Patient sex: M
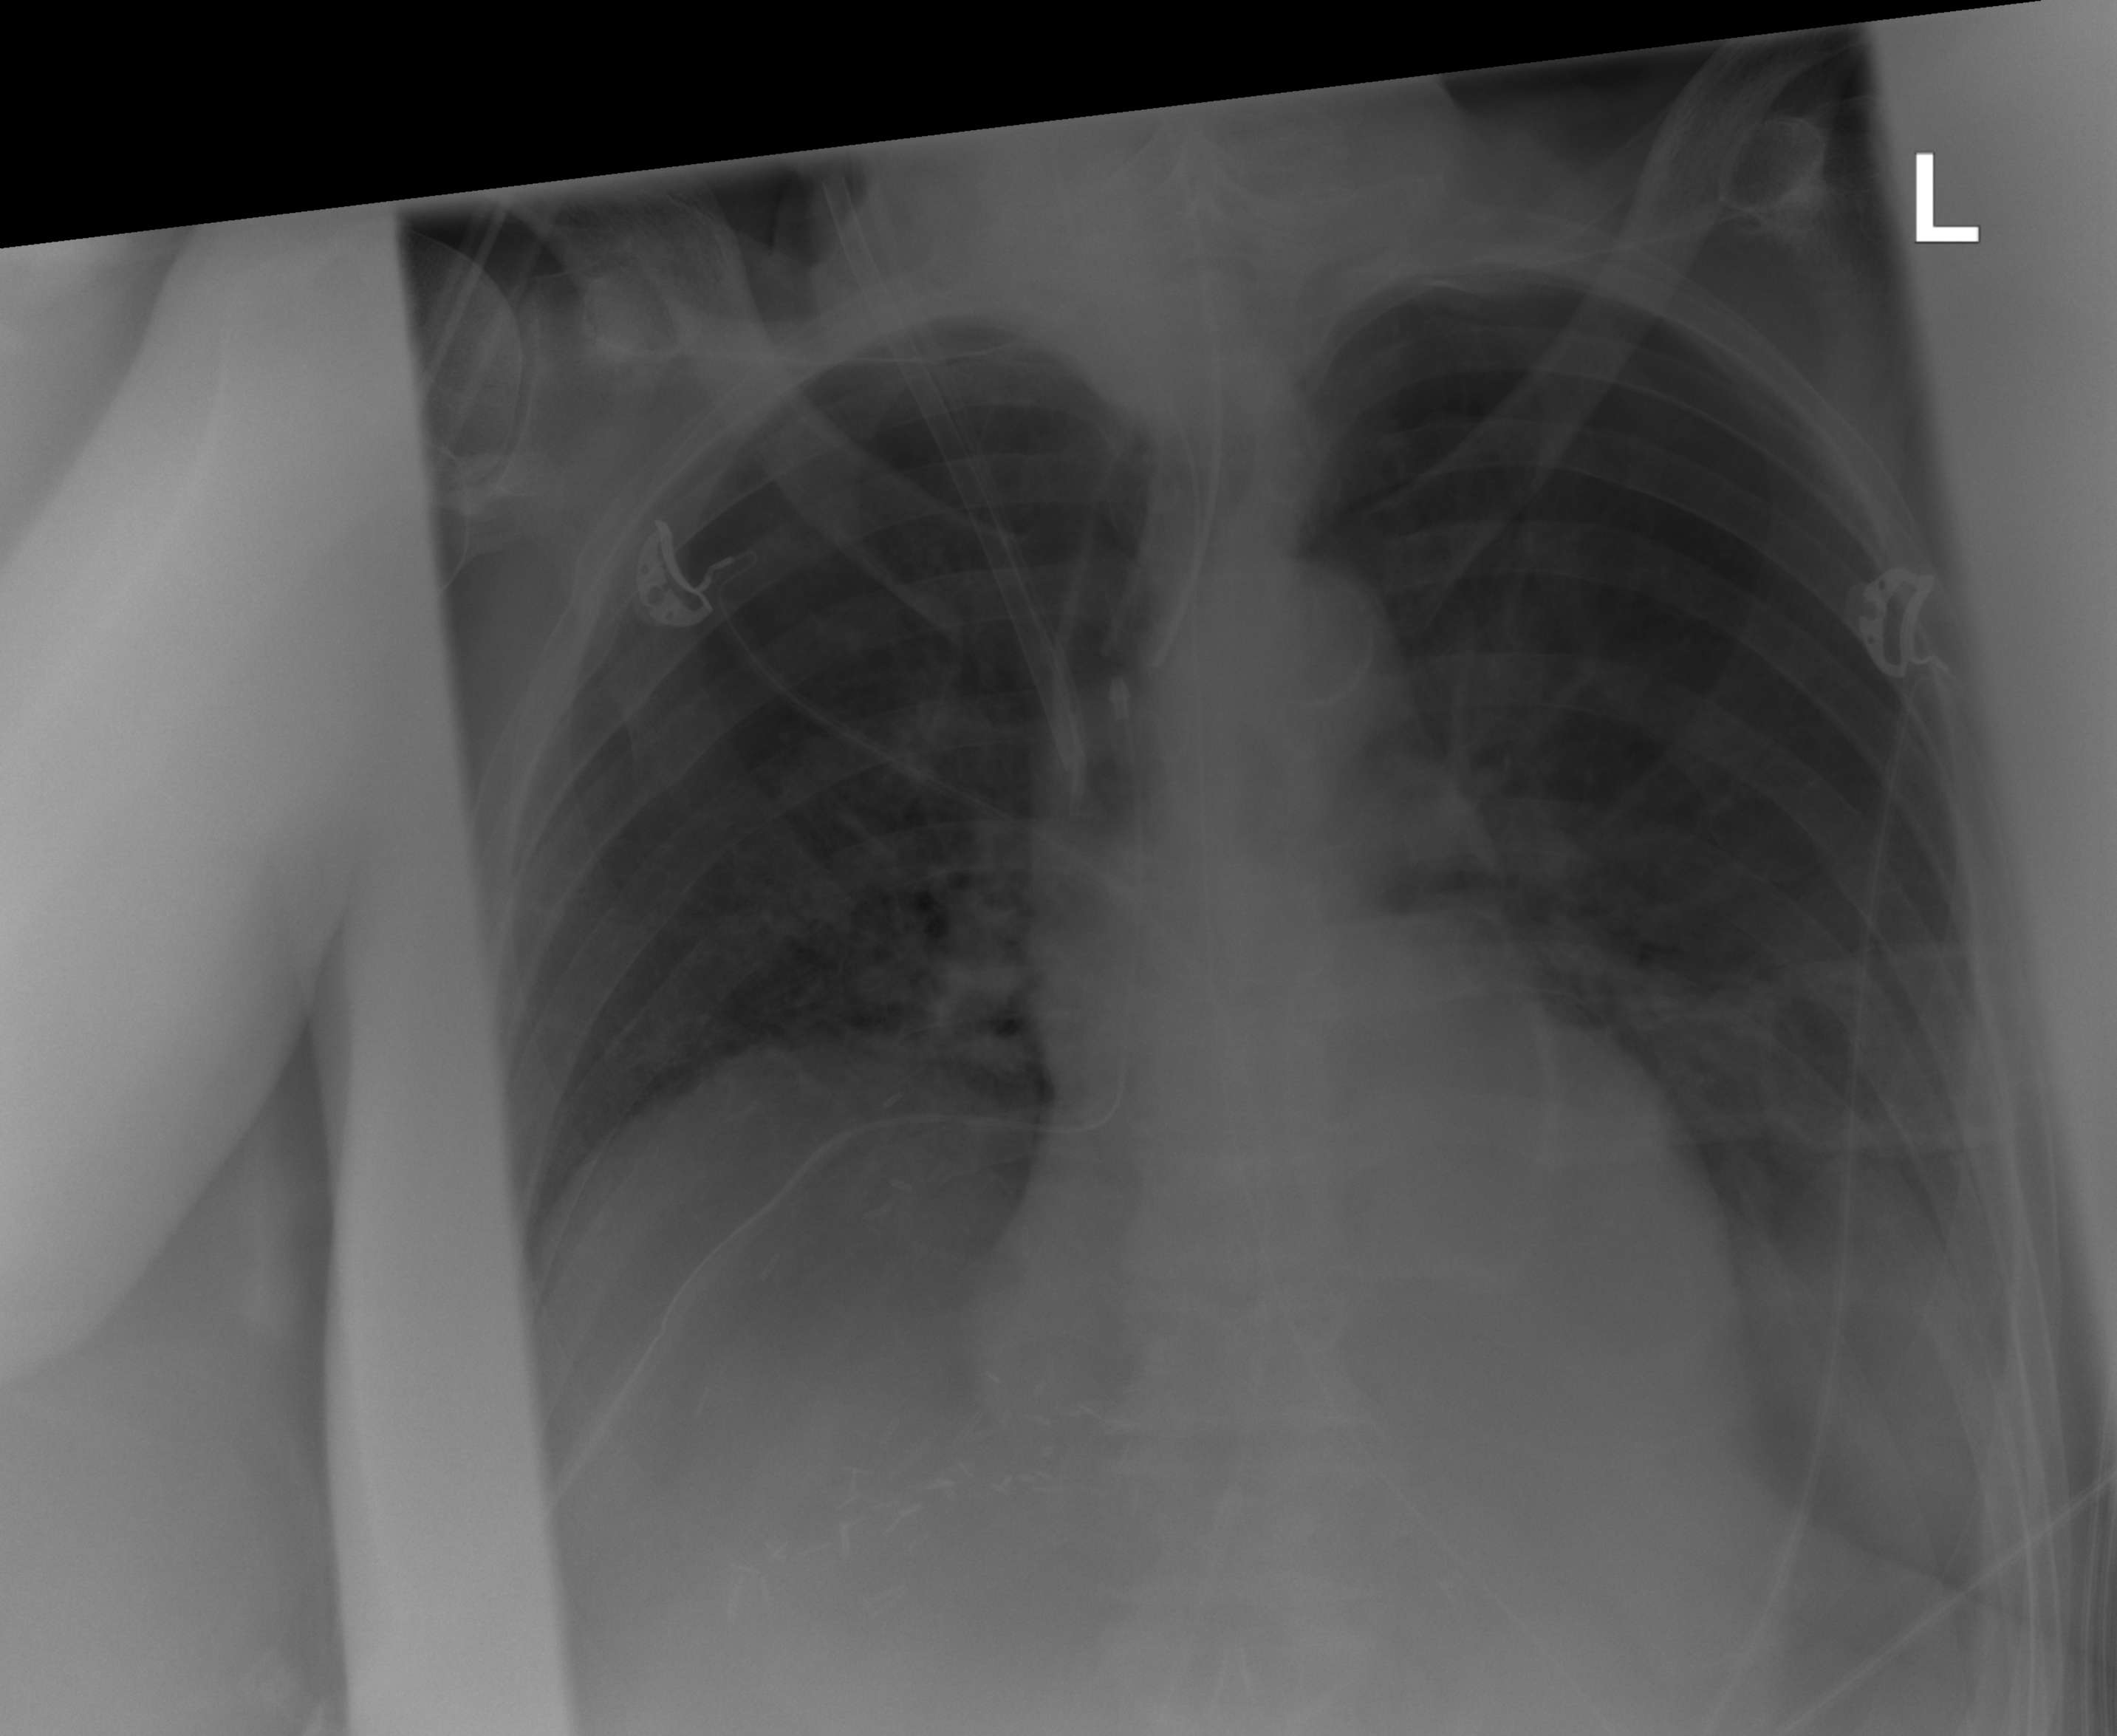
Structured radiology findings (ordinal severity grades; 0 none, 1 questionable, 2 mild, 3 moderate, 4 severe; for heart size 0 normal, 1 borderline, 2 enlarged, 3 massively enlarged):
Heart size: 0
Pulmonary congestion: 0
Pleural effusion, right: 0
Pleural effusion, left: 2
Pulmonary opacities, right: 0
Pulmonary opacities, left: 0
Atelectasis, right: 0
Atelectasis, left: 2